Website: macys
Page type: payment
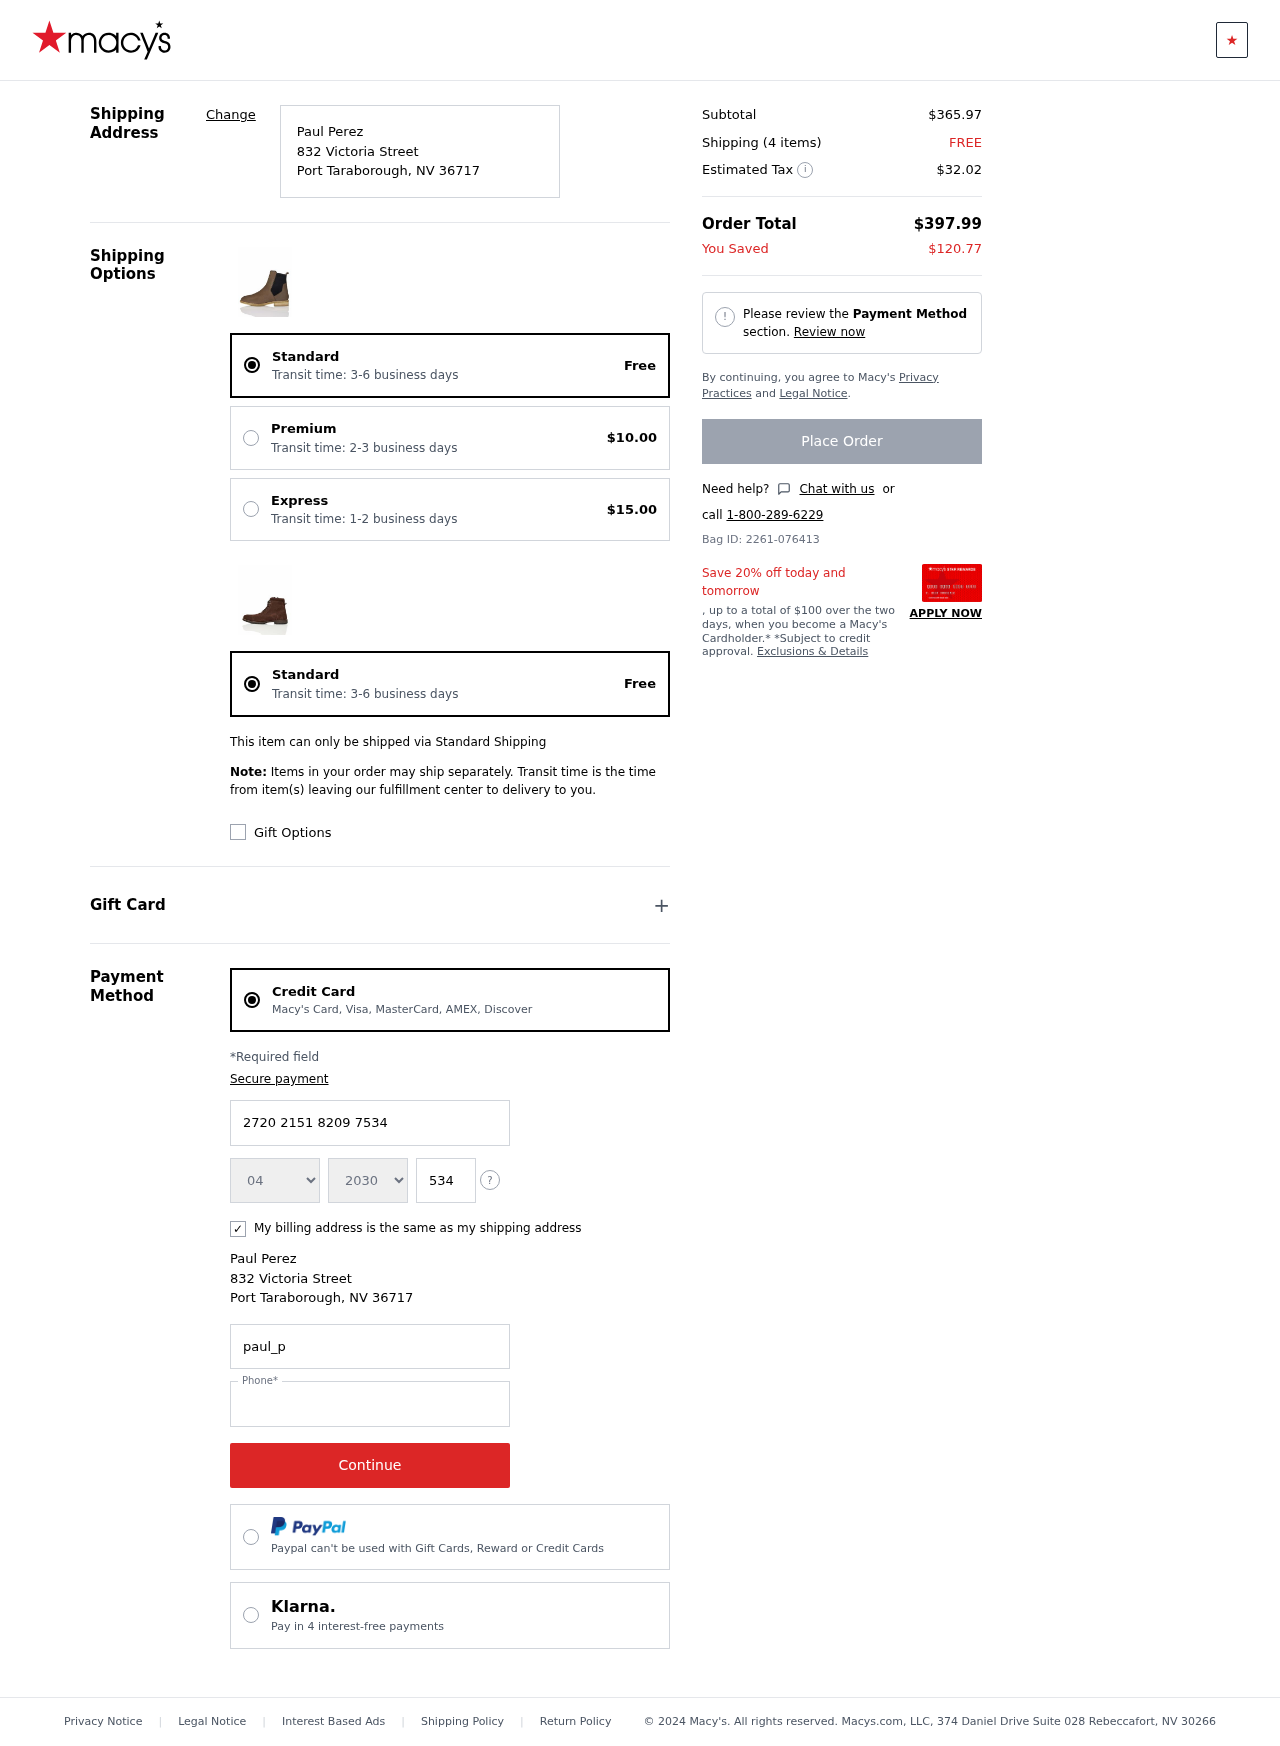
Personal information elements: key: PII_CARD_CVV
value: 534
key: PII_CARD_EXPIRY_MONTH
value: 04
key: PII_CARD_EXPIRY_YEAR
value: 30
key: PII_CARD_NUMBER
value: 2720 2151 8209 7534
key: PII_CITY
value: Port Taraborough
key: PII_EMAIL
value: paul_perez@gmail.com
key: PII_FULLNAME
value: Paul Perez
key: PII_PHONE
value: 5108247083
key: PII_POSTCODE
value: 36717
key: PII_STATE_ABBR
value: NV
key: PII_STREET
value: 832 Victoria Street
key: PII_FULLNAME2
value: Paul Perez
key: PII_STREET2
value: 832 Victoria Street
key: PII_CITY2
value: Port Taraborough
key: PII_STATE_ABBR2
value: NV
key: PII_POSTCODE2
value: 36717
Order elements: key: ORDER_DELIVERY_DATE
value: Transit time: 3-6 business days
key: ORDER_SHIPPING_STANDARD
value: Free
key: ORDER_SHIPPING_PREMIUM
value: $10.00
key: ORDER_SHIPPING_EXPRESS
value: $15.00
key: ORDER_DELIVERY_DATE2
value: Transit time: 3-6 business days
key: ORDER_SHIPPING_STANDARD2
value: Free
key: ORDER_SUBTOTAL
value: $365.97
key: ORDER_NUM_ITEMS
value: Shipping (4 items)
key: ORDER_SHIPPING_COST
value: FREE
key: ORDER_TAX
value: $32.02
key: ORDER_TOTAL
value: $397.99
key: ORDER_SAVINGS
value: $120.77
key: ORDER_ID
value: Bag ID: 2261-076413